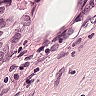
Metastatic tissue present: yes